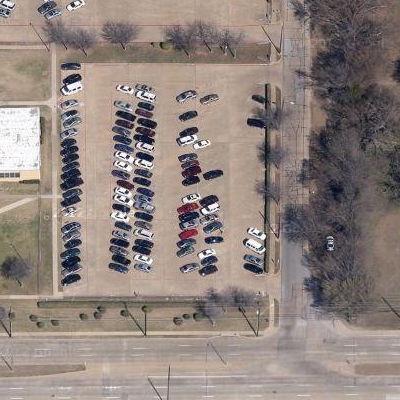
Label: Parking